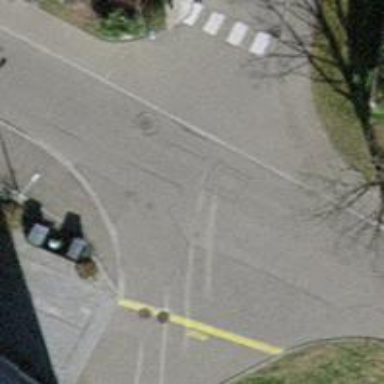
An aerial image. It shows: Residential road with asphalt surface. There are sidewalks on both sides of the road.